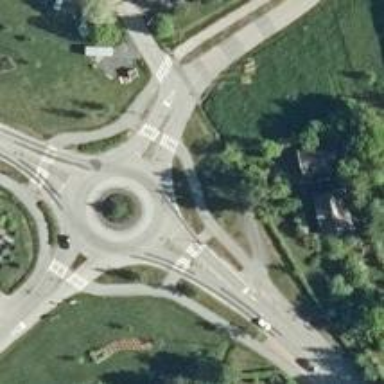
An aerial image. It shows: Tertiary road leading to roundabout junction.